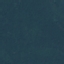
Land use / land cover class: Forest